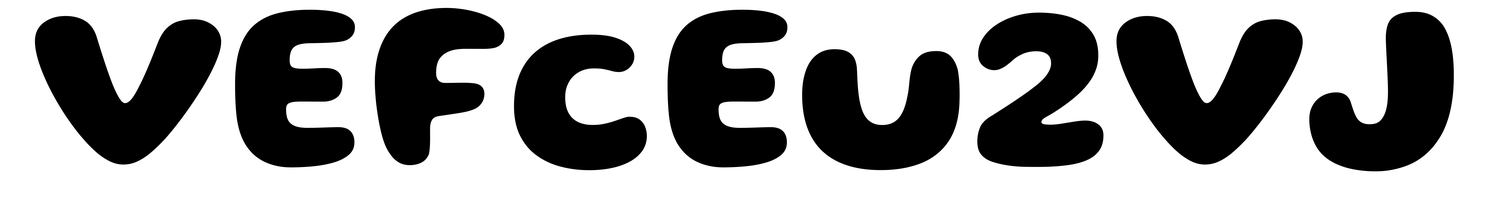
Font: Gluten_Bold